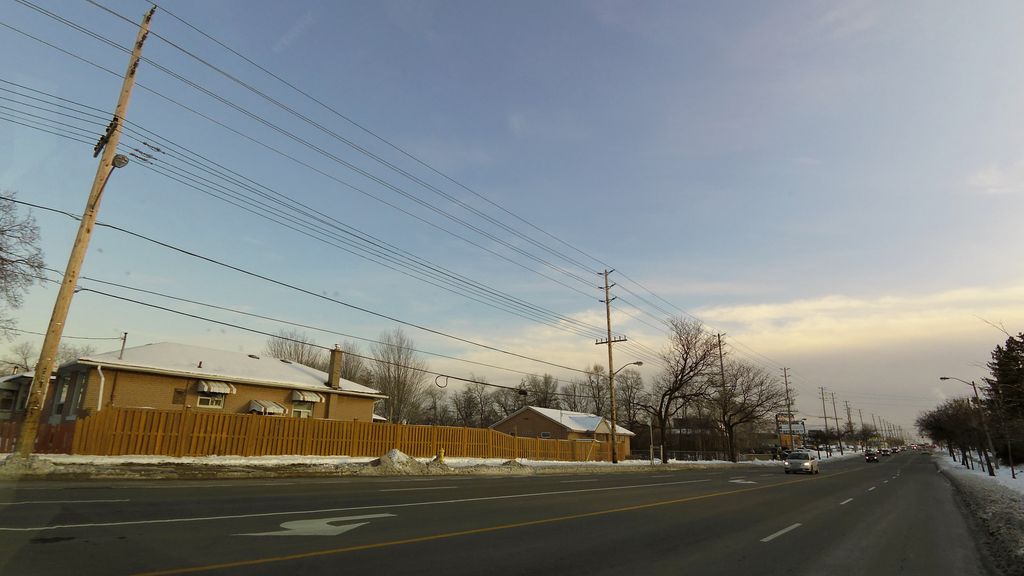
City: toronto